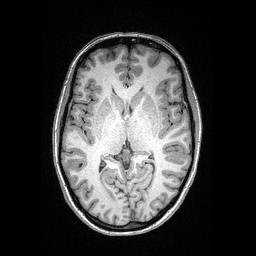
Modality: T1w
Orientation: coronal
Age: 23
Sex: female
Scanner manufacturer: siemens
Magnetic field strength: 3 T
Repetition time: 2.4 s
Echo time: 0.03 s